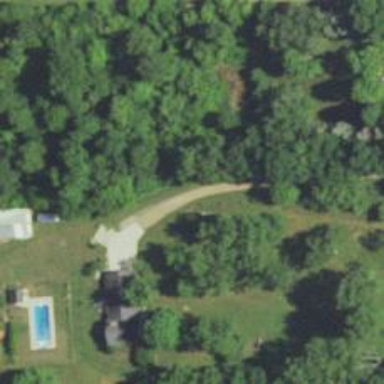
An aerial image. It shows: Driveway.